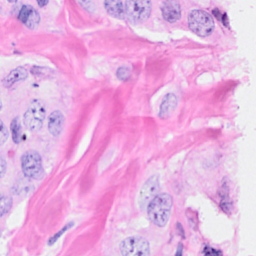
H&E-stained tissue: Breast